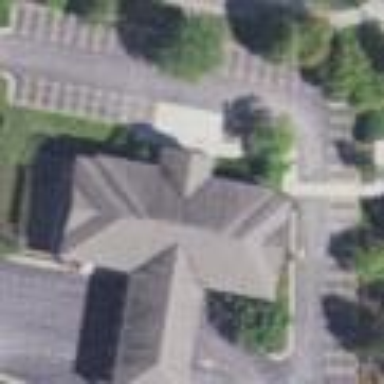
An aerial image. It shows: Parking area.